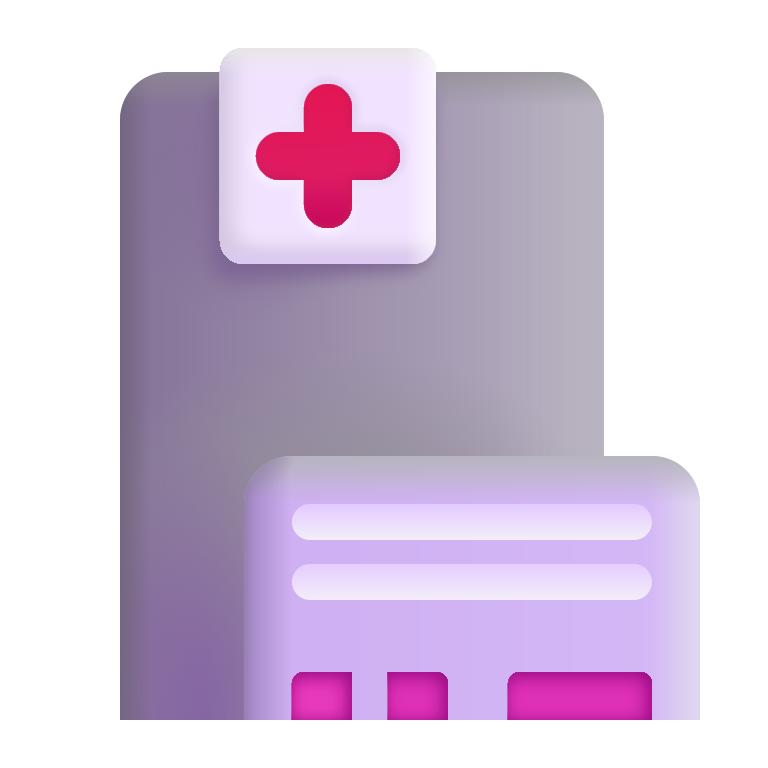
hospital color